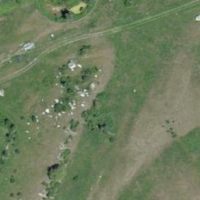
EUNIS habitat code: 24
Species observed at this site:
Carex rostrata
Hippocrepis comosa
Cynoglossum officinale